Aerial crown-view tile of a tropical tree (Barro Colorado Island, Panama), acquired 20241112:
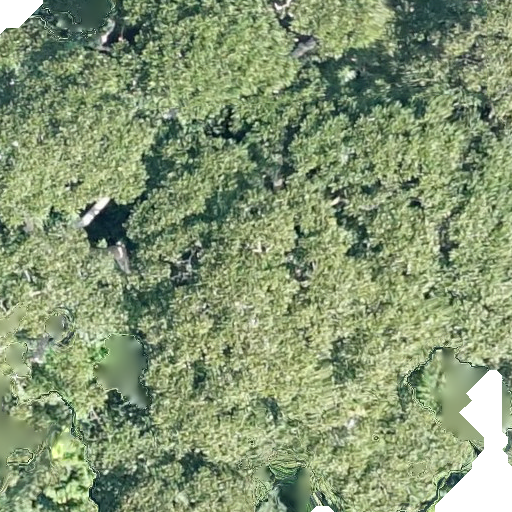
Species: Dipteryx oleifera
GBIF accepted scientific name: Dipteryx oleifera
Crown area: 767.434 m²